Aerial crown-view tile of a tropical tree (Barro Colorado Island, Panama), acquired 20250915:
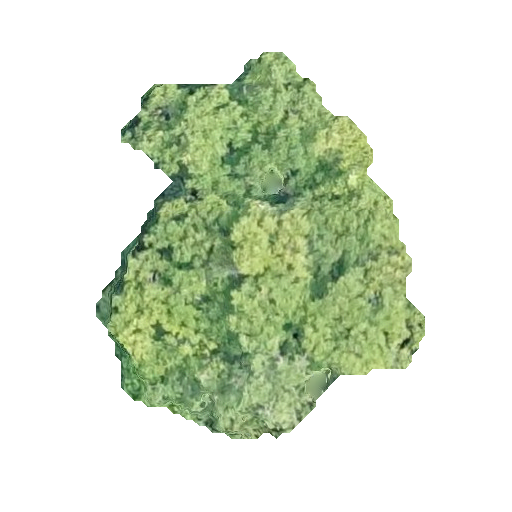
Species: Astronium graveolens
GBIF accepted scientific name: Astronium graveolens
Crown area: 121.767 m²